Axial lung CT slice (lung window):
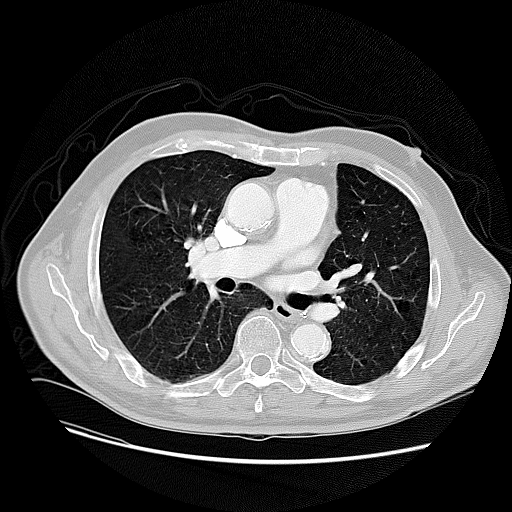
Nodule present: no